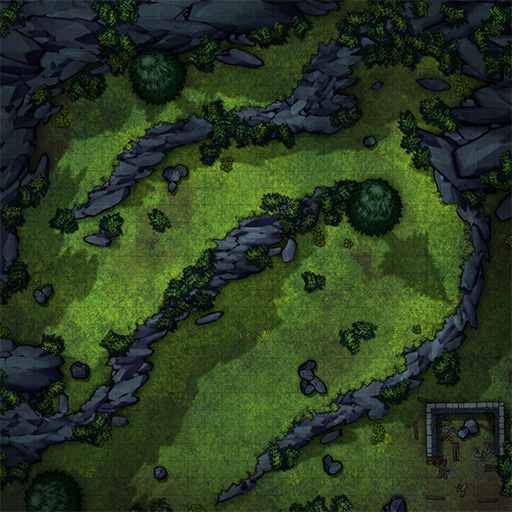
A D&D Grid Map cliffs (Mountain Forest Path Map)